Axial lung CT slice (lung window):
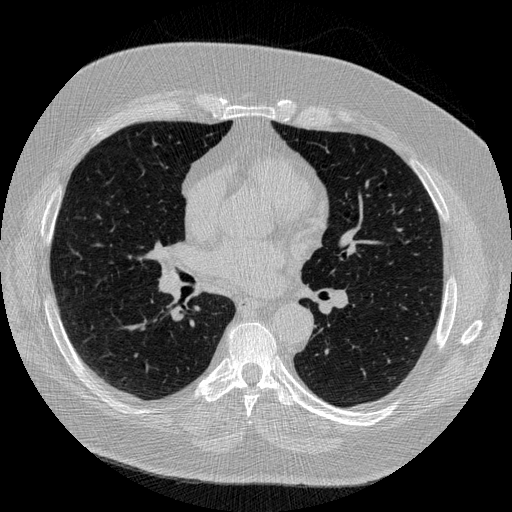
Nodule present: no